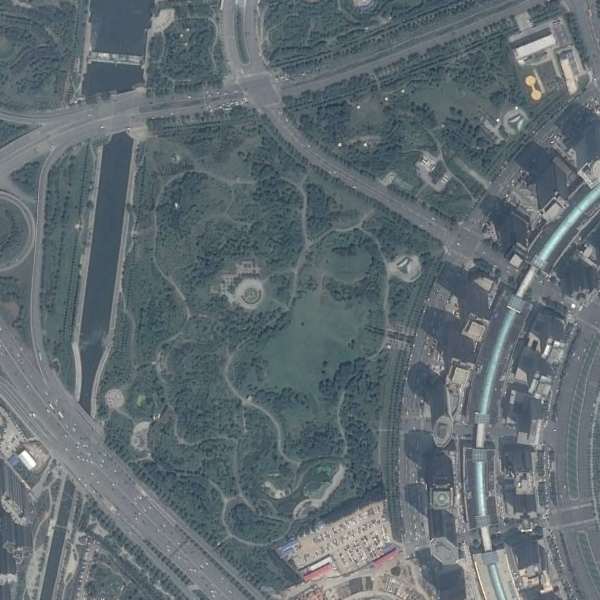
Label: Park